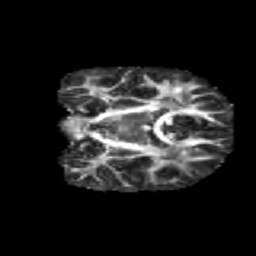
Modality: FA
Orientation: coronal
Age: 10
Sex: male
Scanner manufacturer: siemens
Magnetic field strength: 3 T
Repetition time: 3.8 s
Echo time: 0.07 s